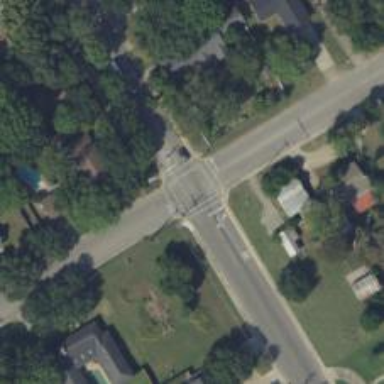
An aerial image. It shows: Stop road.